Question: I want to get the number of MDI children that opened.
'''
this.MdiChildren.Count()
'''

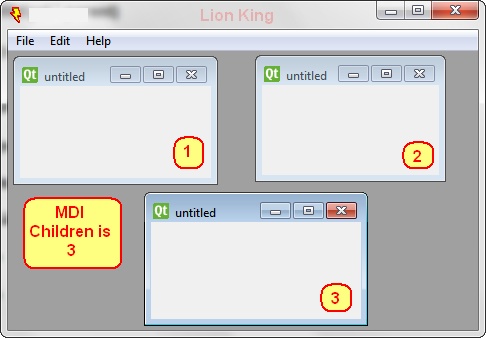
Answer: The <URL> method.